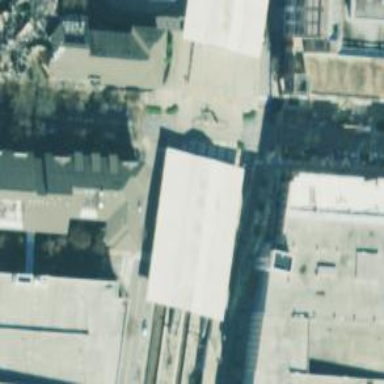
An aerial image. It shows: Train station building.